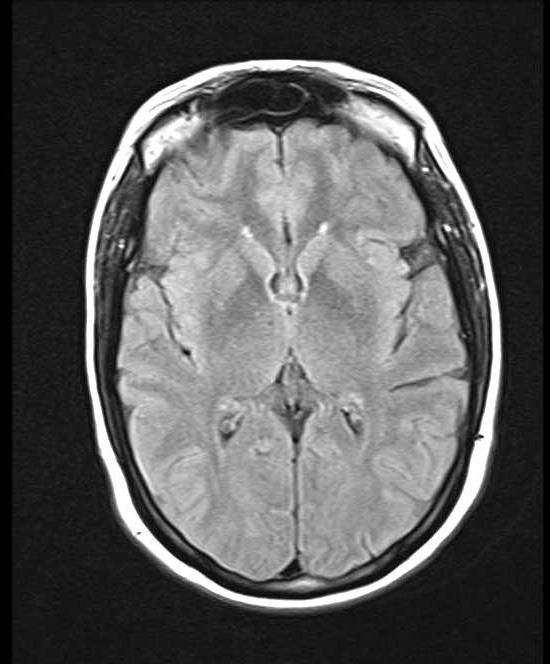
Label: notumor